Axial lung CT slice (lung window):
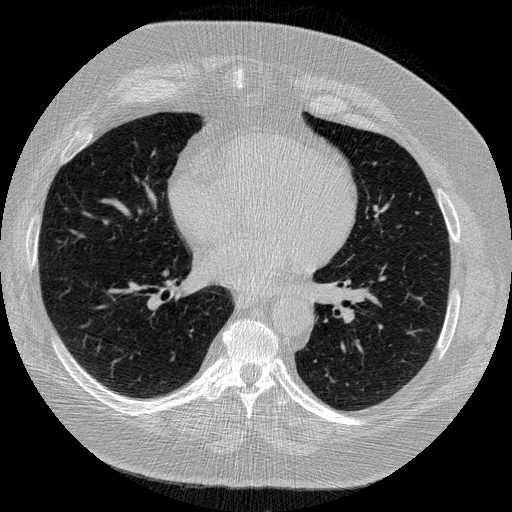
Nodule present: no